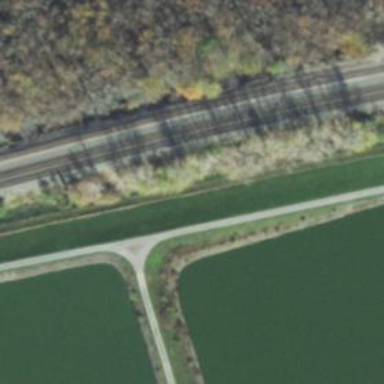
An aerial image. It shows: Railway track.